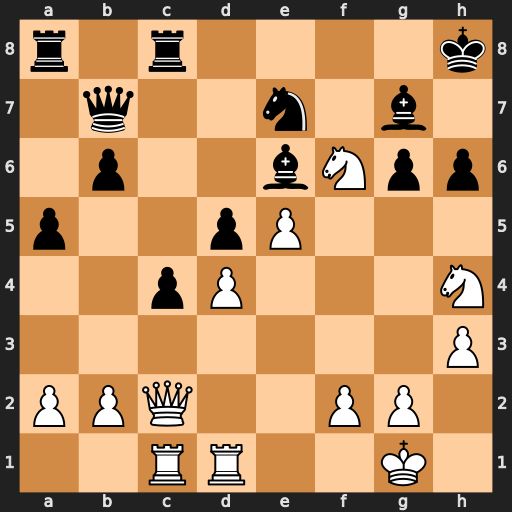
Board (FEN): r1r4k/1q2n1b1/1p2bNpp/p2pP3/2pP3N/7P/PPQ2PP1/2RR2K1
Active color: w
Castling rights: -
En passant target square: -
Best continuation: Qxg6 Bg8 Rc3